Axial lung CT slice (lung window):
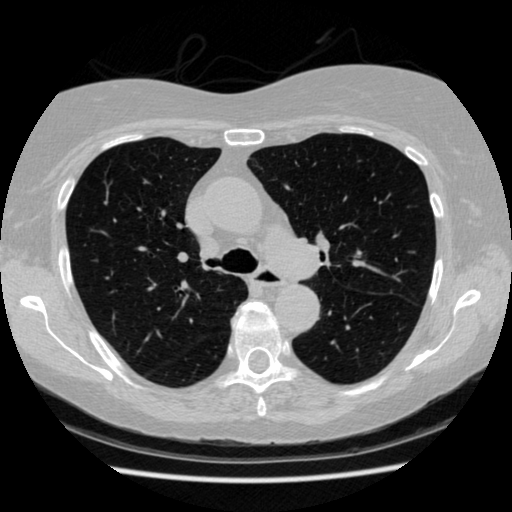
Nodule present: no